Aerial crown-view tile of a tropical tree (Barro Colorado Island, Panama), acquired 20240716:
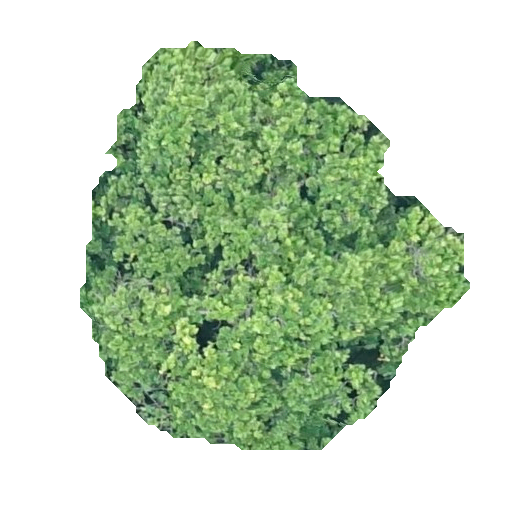
Species: Anacardium excelsum
GBIF accepted scientific name: Anacardium excelsum
Crown area: 172.026 m²